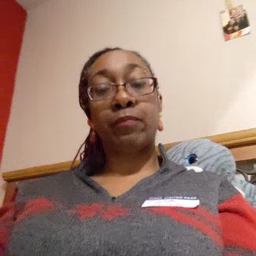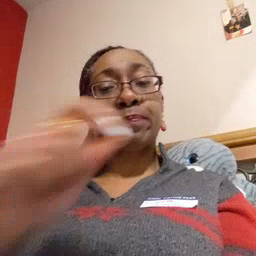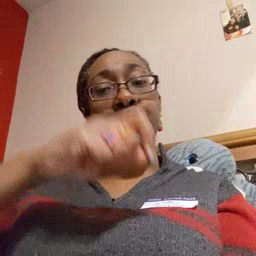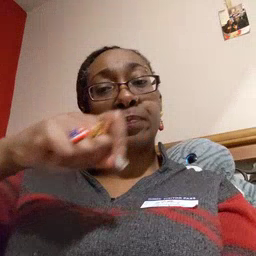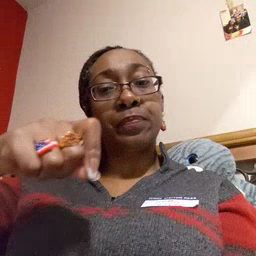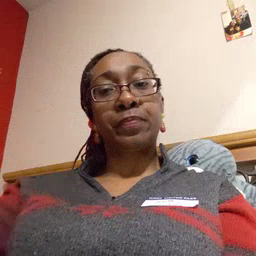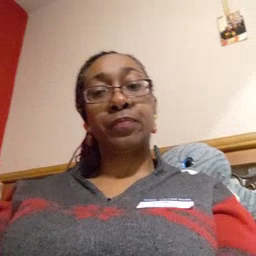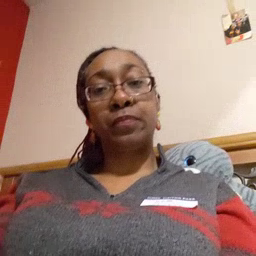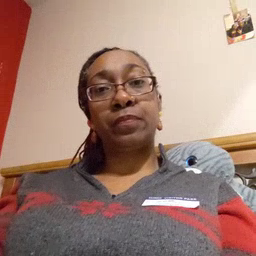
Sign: pencil